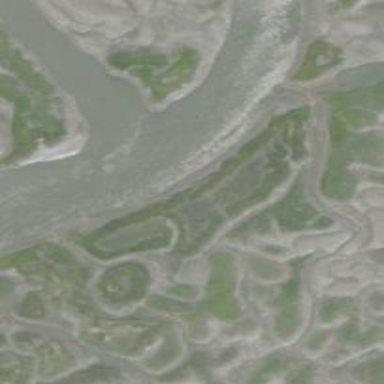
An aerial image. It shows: Marsh wetland with tidal influence.